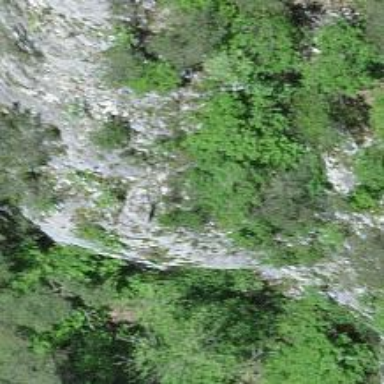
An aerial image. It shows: Cliff in nature.